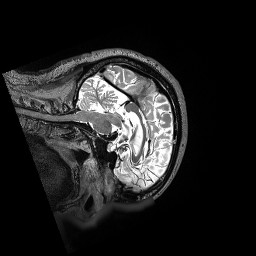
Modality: T2w
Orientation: sagittal
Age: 71
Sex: male